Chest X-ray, AP view. Patient: 28 years old, sex M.
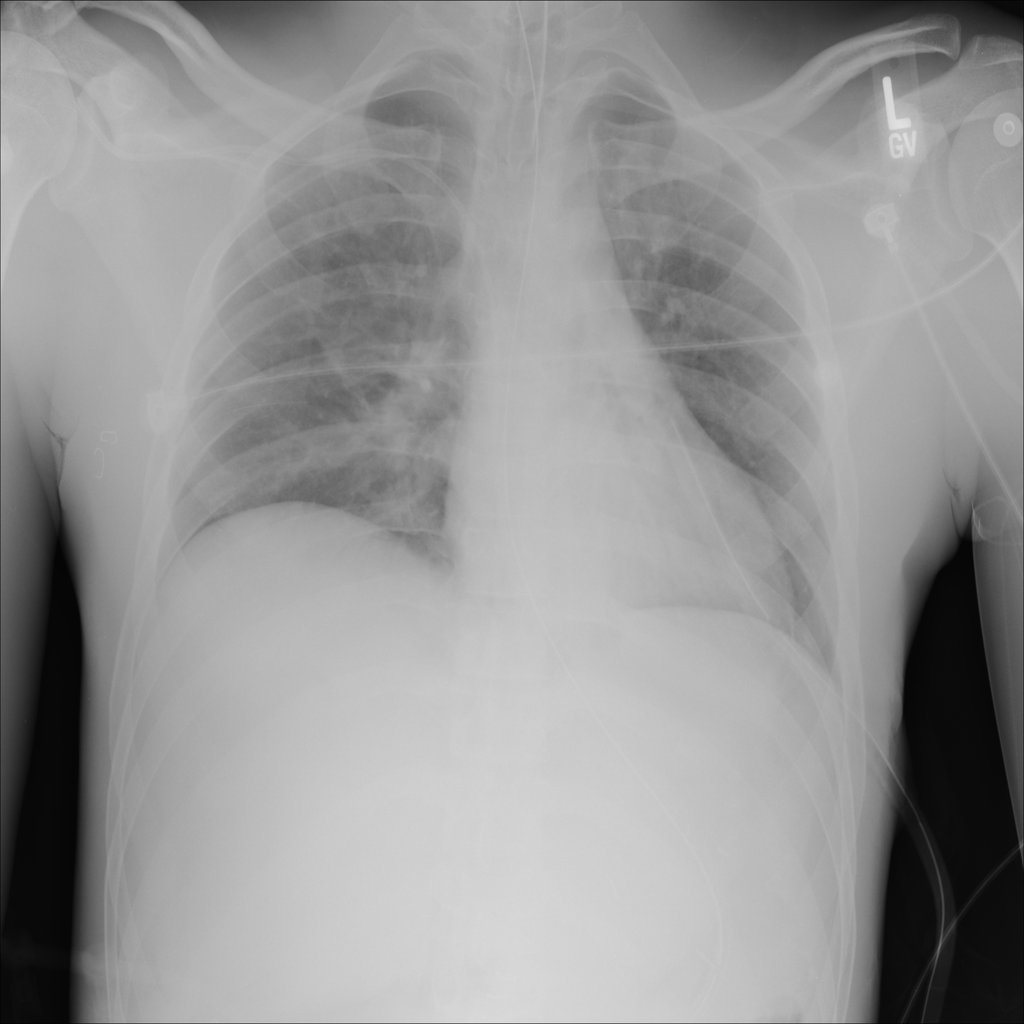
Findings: No Finding